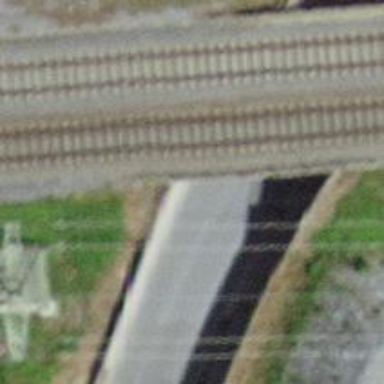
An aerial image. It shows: Single-track railway bridge with contact lines for electrification.